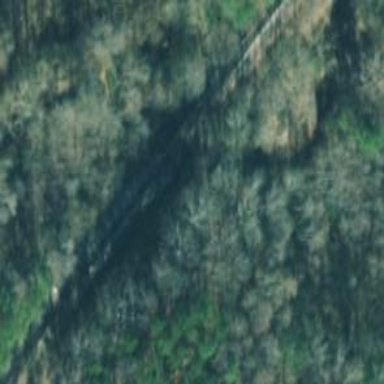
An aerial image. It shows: Bridge over railway line.